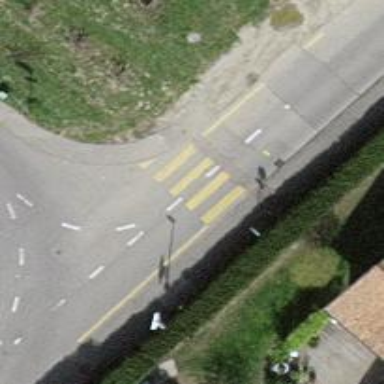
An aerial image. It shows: Marked zebra crossing on the road.